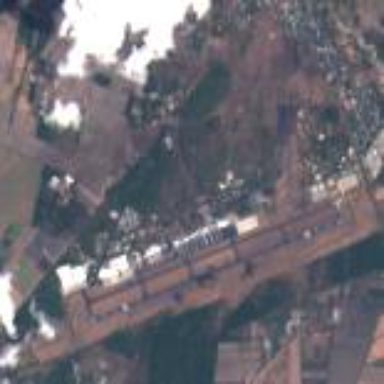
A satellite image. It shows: International aerodrome.